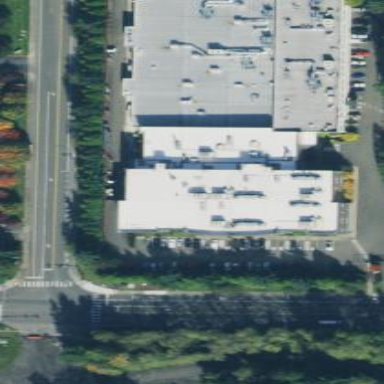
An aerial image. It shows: Industrial building.